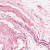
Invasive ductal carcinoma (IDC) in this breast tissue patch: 0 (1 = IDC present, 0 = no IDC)